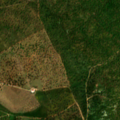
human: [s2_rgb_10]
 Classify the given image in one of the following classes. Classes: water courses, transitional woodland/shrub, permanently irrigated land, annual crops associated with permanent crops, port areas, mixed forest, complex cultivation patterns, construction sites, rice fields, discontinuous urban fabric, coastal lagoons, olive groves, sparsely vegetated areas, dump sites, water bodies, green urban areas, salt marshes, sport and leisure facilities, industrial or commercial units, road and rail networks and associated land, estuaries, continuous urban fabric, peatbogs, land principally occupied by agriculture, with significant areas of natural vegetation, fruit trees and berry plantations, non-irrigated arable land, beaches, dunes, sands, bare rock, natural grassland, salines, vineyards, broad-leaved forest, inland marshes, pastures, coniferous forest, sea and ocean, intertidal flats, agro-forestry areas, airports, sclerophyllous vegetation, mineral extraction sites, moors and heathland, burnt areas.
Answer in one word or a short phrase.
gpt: continuous urban fabric